Question:
So I'm doing a custom user function(php script) in TYPO3 cms, I'm fetching data with sql, what I'm trying to do is fetch all of the content from one page.
I can easily do that by fetching data from tt_content with pid of the page, but what is the db relation between say that one plugin content elemenet(element under 1 in picture) and text&img content element (element under 2 in picture)?
How do I link them in DB so I know that they are both under Google map container?
Many thanks!
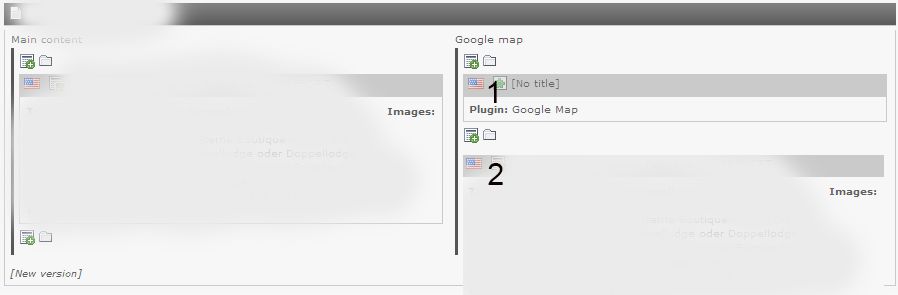
Answer: TemplaVoila stores 'tt_content' uids (and their order) in table 'pages' - in field 'tx_templavoila_flex', it's standard XML
To fetch all elements from given page you need to fetch that XML and read value with 'vDEF' index from required column (as a common XML node). Uid's of 'tt_content' elements are comma divided, so when you'll read ths node you just need to use explode by comma to get an array in proper order. sample:
'''
<?xml version="1.0" encoding="utf-8" standalone="yes" ?>
<T3FlexForms>
<data>
<sheet index="sDEF">
<language index="lDEF">
<field index="field_leftcolumn">
<value index="vDEF">284,190,221</value>
</field>
<field index="field_rightcolumn">
<value index="vDEF">134,130</value>
</field>
</language>
</sheet>
</data>
</T3FlexForms>
'''
You can check how to work with these XML structures in... TemplaVoila source code, for an example it's probably easiest to convert the XML to PHP array:
'''
$flexformContentArr = t3lib_div::xml2array($row['tx_templavoila_flex']);
'''
: 'typo3conf/ext/templavoila/class.tx_templavoila_api.php' line #1362